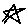
Label: star